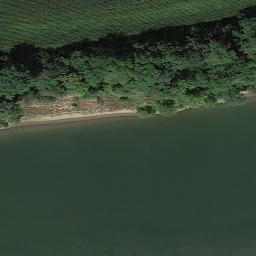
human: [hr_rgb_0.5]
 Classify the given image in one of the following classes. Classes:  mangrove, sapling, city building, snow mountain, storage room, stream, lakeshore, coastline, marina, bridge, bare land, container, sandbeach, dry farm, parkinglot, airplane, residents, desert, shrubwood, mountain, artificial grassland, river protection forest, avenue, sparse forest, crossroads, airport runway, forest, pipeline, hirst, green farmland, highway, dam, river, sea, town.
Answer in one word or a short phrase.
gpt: river protection forest